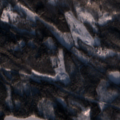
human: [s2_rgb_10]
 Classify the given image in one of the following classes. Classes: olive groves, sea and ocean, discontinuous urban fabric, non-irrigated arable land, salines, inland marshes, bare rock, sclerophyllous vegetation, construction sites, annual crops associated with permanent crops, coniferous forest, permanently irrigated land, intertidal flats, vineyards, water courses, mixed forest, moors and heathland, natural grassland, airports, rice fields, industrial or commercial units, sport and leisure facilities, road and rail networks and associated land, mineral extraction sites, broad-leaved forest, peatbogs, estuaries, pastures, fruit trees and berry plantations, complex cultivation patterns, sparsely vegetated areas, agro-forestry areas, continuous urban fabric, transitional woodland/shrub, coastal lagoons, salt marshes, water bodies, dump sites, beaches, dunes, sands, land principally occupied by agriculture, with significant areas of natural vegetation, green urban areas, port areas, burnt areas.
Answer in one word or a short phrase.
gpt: broad-leaved forest, coniferous forest, mixed forest, water bodies